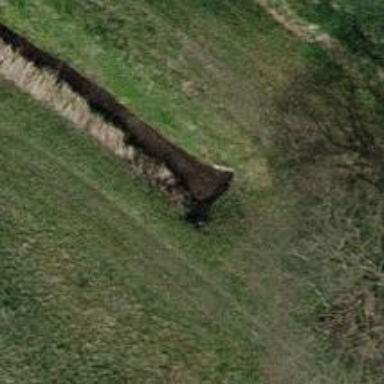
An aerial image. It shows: Tunnel passing over ditch.